Question: Does anybody know how i can get the content of the "System" menu in the admin section.

I want to create a separate bar with the content of the system menu but i don't know how can i get it.
I tried this one, but it displays the entire menu. I want only the system part.
'''
<?php echo $this->getMenuLevel($this->getMenuArray()); ?>
'''
If you got any ideas, please suggest some hints
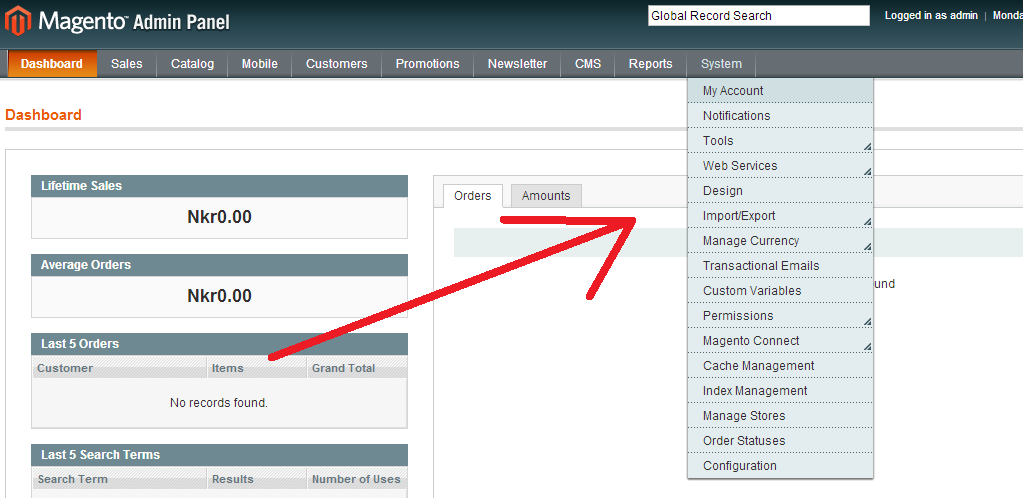
Answer: This should be done not the phtml level but you should <URL>. The first one takes a bit of time, but once you get the hang of it, it should be easy. The link should explain how.